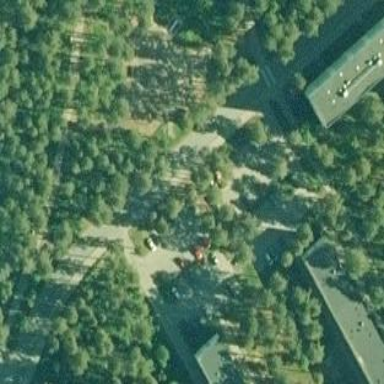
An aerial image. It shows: Parking area with surface.